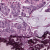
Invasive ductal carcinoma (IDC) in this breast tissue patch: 1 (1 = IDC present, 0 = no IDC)